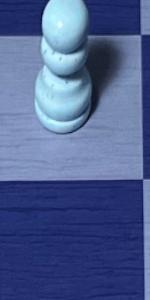
Label: Empty